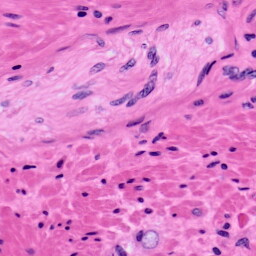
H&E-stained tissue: Prostate